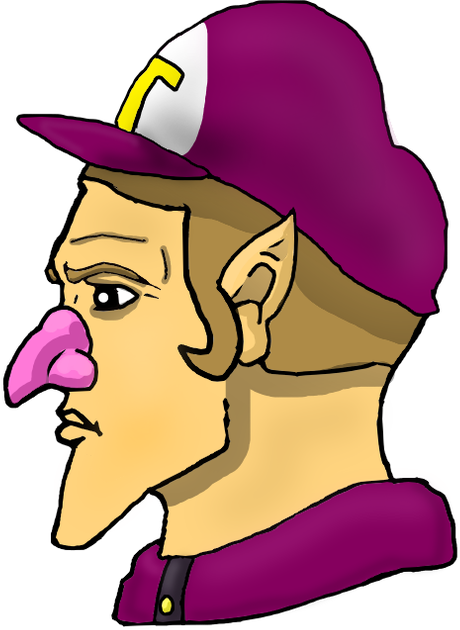
Label: 4_Yes_Chad